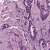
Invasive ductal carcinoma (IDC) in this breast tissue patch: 1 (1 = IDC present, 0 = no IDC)